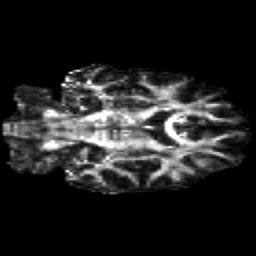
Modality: FA
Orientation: coronal
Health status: healthy
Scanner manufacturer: siemens
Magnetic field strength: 3 T
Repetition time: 12 s
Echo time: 0.092 s